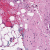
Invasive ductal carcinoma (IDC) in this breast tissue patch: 0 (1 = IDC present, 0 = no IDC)